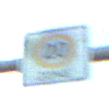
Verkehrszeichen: BeginnZone20
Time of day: SunriseSunset
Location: Outdoor (Nature)
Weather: PartlyCloudy
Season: NotSpecified
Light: Natural